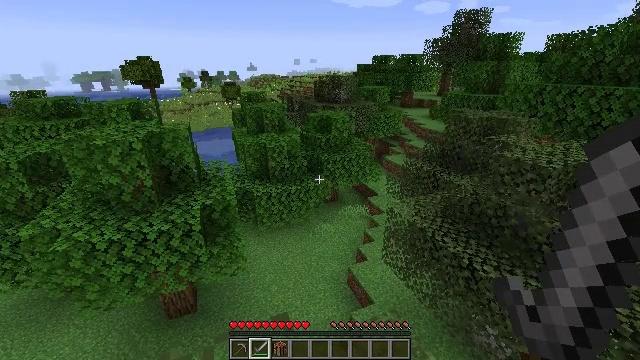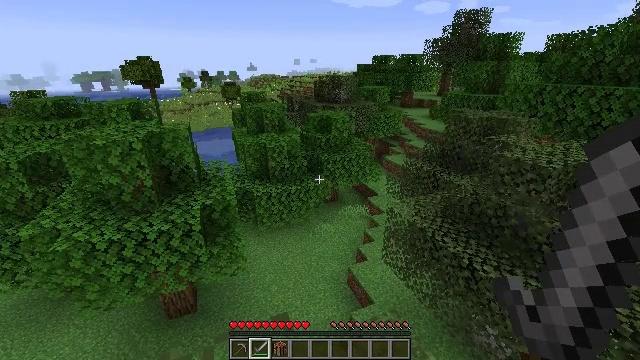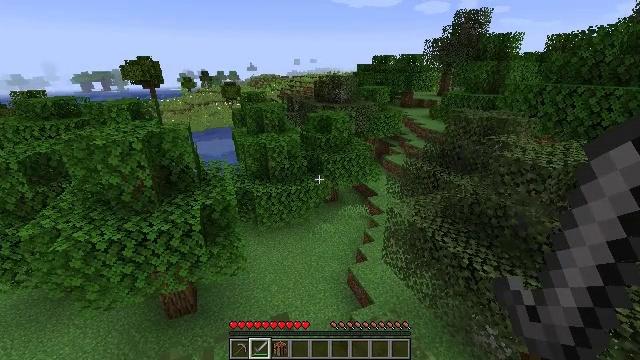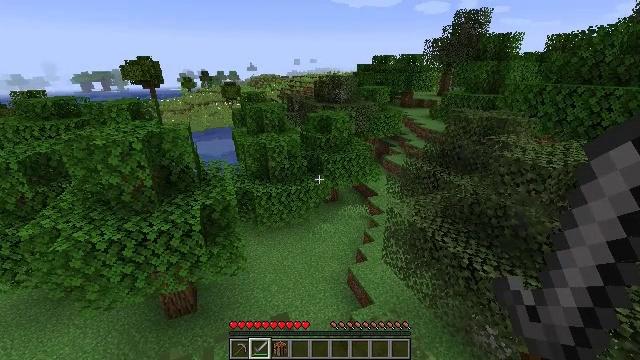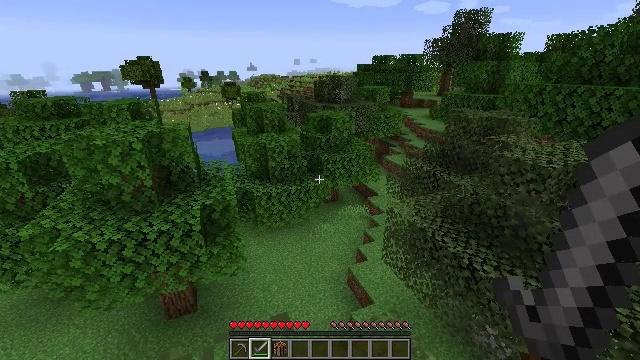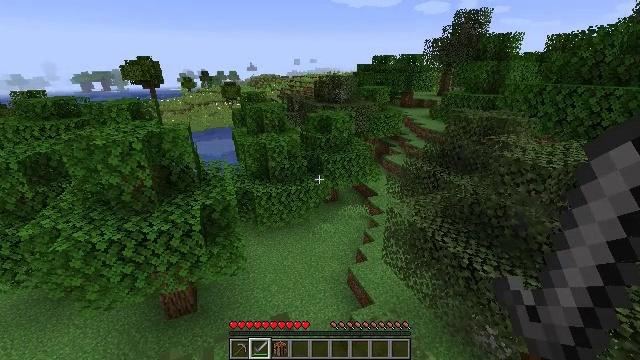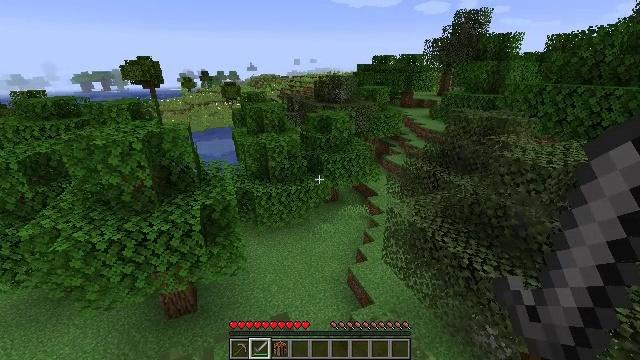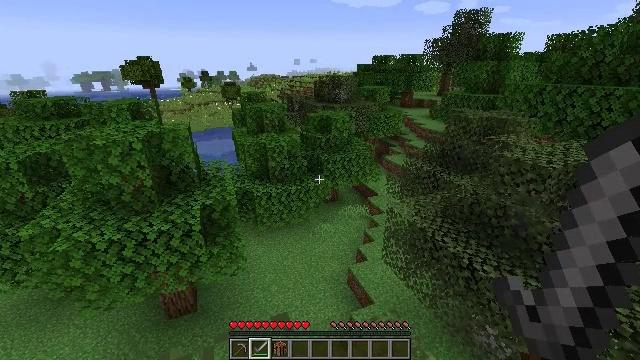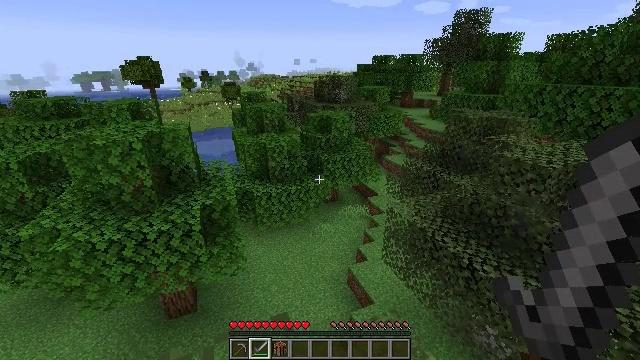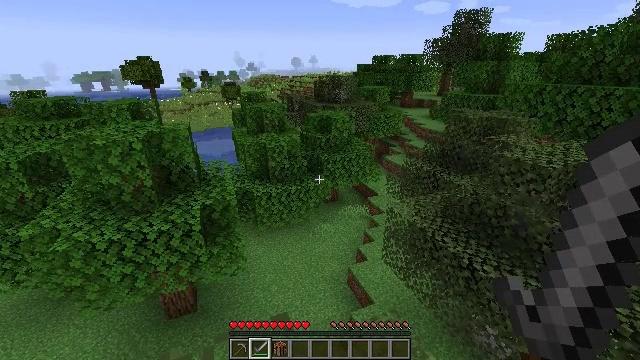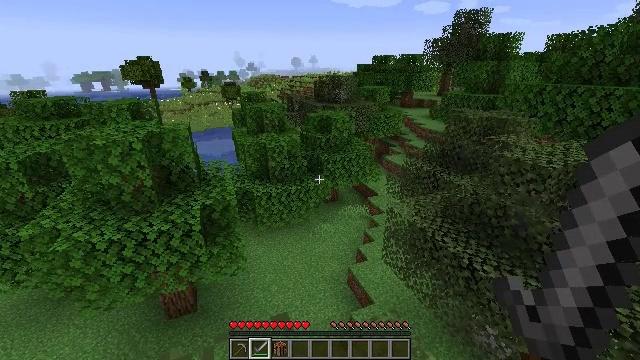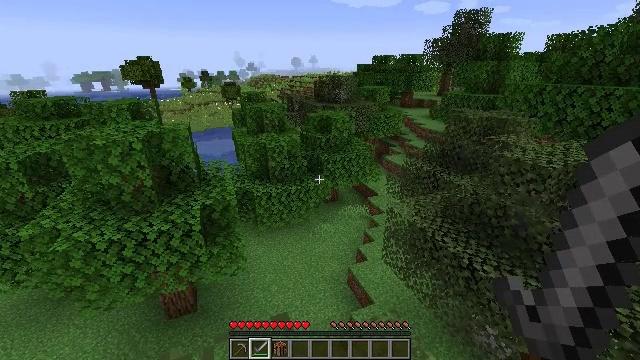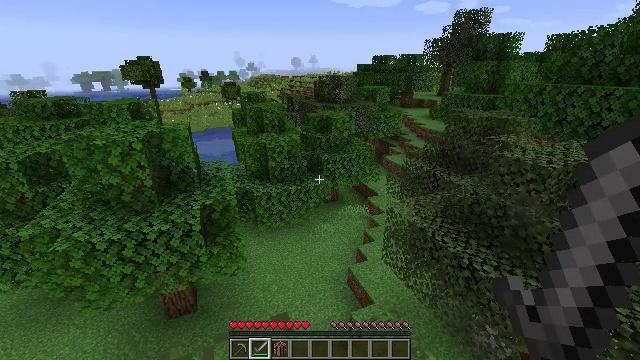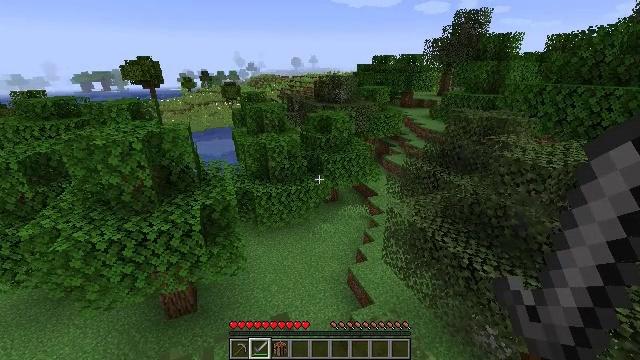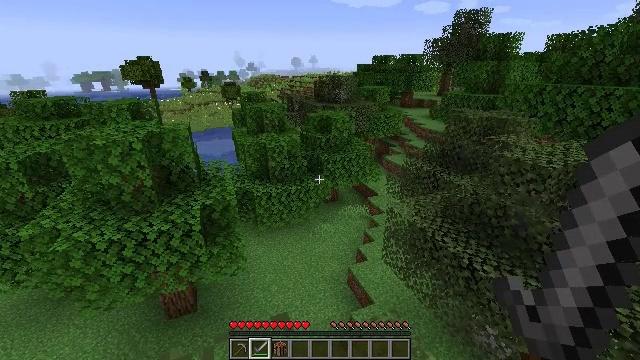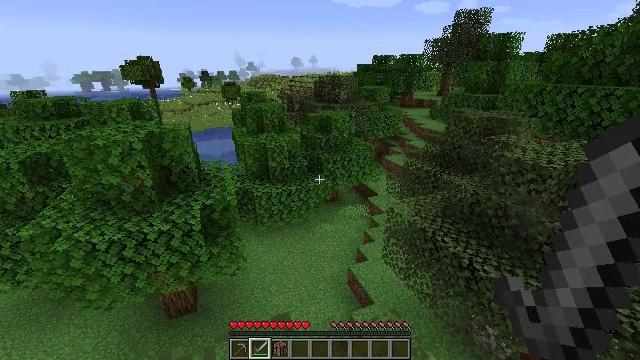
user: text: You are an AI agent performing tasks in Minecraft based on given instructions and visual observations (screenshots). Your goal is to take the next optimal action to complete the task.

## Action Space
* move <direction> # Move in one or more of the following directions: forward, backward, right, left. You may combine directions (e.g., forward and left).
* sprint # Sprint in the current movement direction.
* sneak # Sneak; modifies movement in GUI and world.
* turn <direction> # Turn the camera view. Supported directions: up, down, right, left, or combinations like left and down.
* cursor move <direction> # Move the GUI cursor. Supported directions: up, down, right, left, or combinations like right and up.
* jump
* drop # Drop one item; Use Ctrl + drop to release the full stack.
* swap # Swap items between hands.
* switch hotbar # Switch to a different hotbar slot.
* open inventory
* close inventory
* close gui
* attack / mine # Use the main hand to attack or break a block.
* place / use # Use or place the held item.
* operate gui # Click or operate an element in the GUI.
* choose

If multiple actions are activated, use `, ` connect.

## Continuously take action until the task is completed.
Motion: motion action
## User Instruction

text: Break the birch leaves block.
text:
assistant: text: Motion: no_op
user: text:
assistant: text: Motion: no_op
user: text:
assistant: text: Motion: no_op
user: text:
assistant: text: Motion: no_op
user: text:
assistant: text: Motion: no_op
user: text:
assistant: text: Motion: no_op
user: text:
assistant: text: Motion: no_op
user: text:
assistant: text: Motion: no_op
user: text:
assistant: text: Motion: no_op
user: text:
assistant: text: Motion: no_op
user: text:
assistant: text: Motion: no_op
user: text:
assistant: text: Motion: no_op
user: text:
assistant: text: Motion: no_op
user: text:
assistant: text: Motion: no_op
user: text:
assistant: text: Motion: move left
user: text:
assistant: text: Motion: move left
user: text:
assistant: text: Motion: move left
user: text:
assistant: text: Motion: no_op
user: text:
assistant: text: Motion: no_op
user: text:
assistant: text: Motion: no_op
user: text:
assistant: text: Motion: no_op
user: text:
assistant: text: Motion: no_op
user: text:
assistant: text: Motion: no_op
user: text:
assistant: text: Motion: turn right
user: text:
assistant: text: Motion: turn right and up
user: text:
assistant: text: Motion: turn right and down
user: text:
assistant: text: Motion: turn right
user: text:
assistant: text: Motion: turn right
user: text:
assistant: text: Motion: turn right
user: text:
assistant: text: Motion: turn right and up